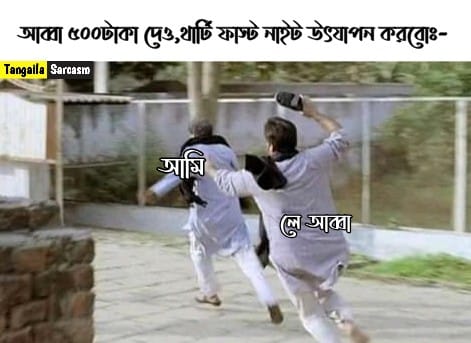
Caption: আব্বা ৫০০ টাকা দাও , থার্টি ফাস্ট নাইট উৎযাপন করবোঃ-   আমি   লে আব্বা
Label: non-hate